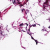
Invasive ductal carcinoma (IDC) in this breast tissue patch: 0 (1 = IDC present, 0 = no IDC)